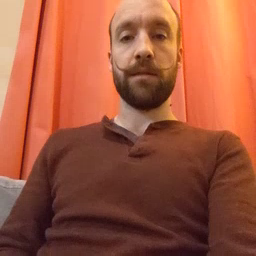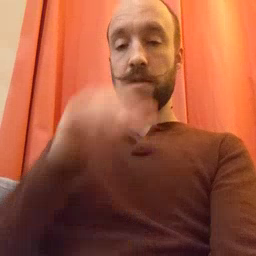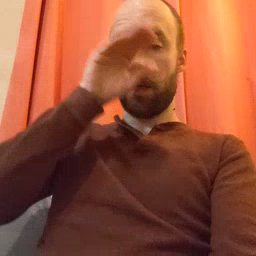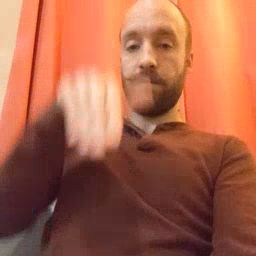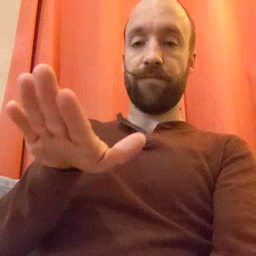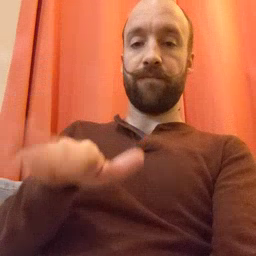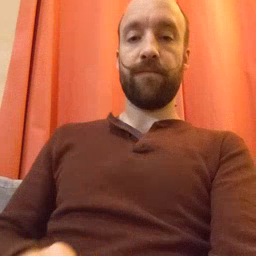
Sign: elephant